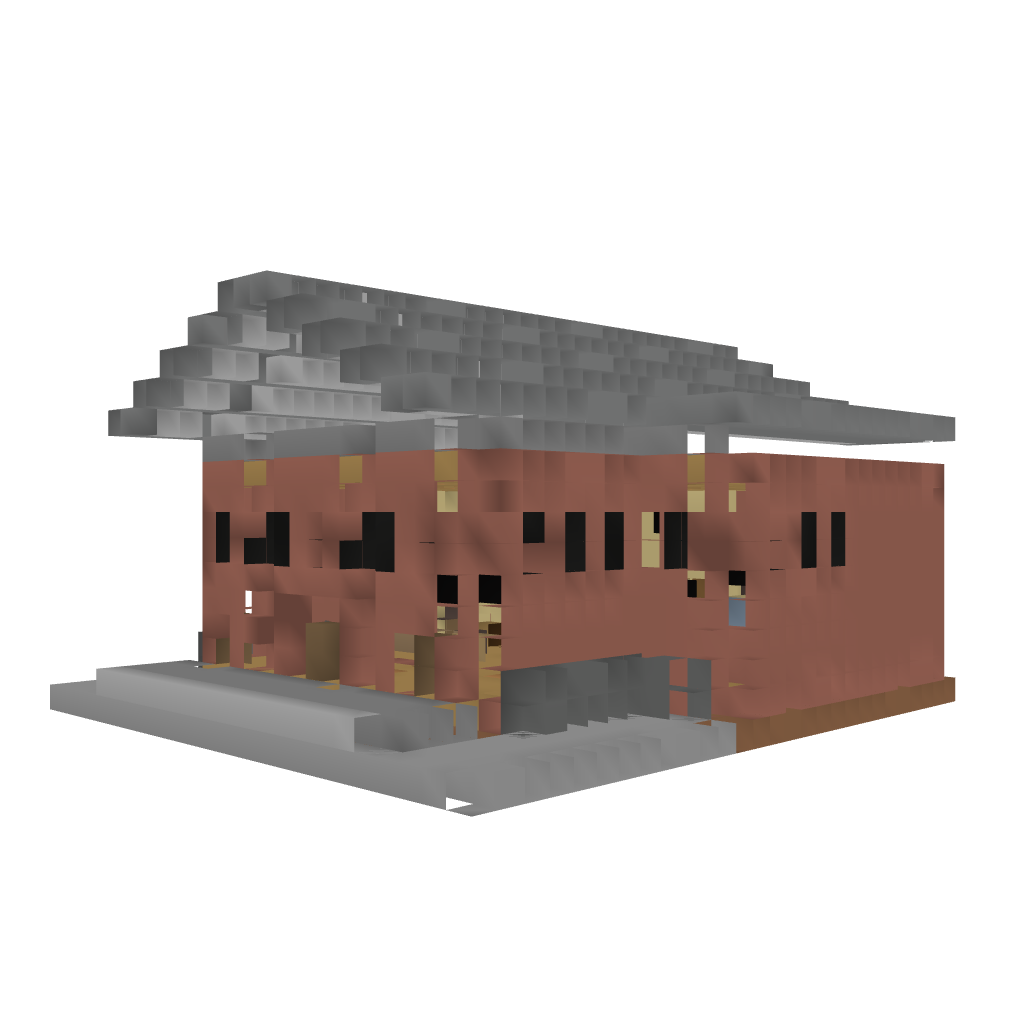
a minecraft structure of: Courthouse